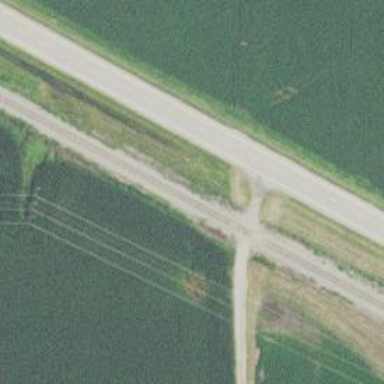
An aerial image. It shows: Railway track.